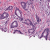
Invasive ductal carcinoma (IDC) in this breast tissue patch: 1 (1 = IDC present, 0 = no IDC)